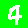
Digit: 4